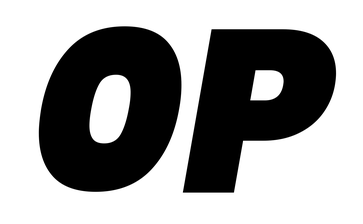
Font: Poppins-BlackItalic